Question: I wanted to know how we can display datepicker on button click in react native. I have tried various solutions still no success,Any help would be helpful.
thank you.
Below is what i tried
'''
import React, { Component } from 'react';
import {
Platform,
StyleSheet,
View,DatePicker
} from 'react-native';
'''
> This is my render method
'''
render(){
return(
<TouchableOpacity
onPress={() => this.datePicker.onPressDate()}>
<Text>
Hello Date
</Text>
</TouchableOpacity>
<DatePicker
style={{width: 200}}
ref={(picker) => { this.datePicker = picker; }}
date={this.state.date}
mode="date"
placeholder="Select date"
format="YYYY-MM-DD"
minDate="2016-05-01"
maxDate="2020-12-12"
confirmBtnText="OK"
cancelBtnText="Cancel"
onDateChange={(date) => {this.setState({date: date})}}
/>
);
}
'''
> whenever i run i get below error

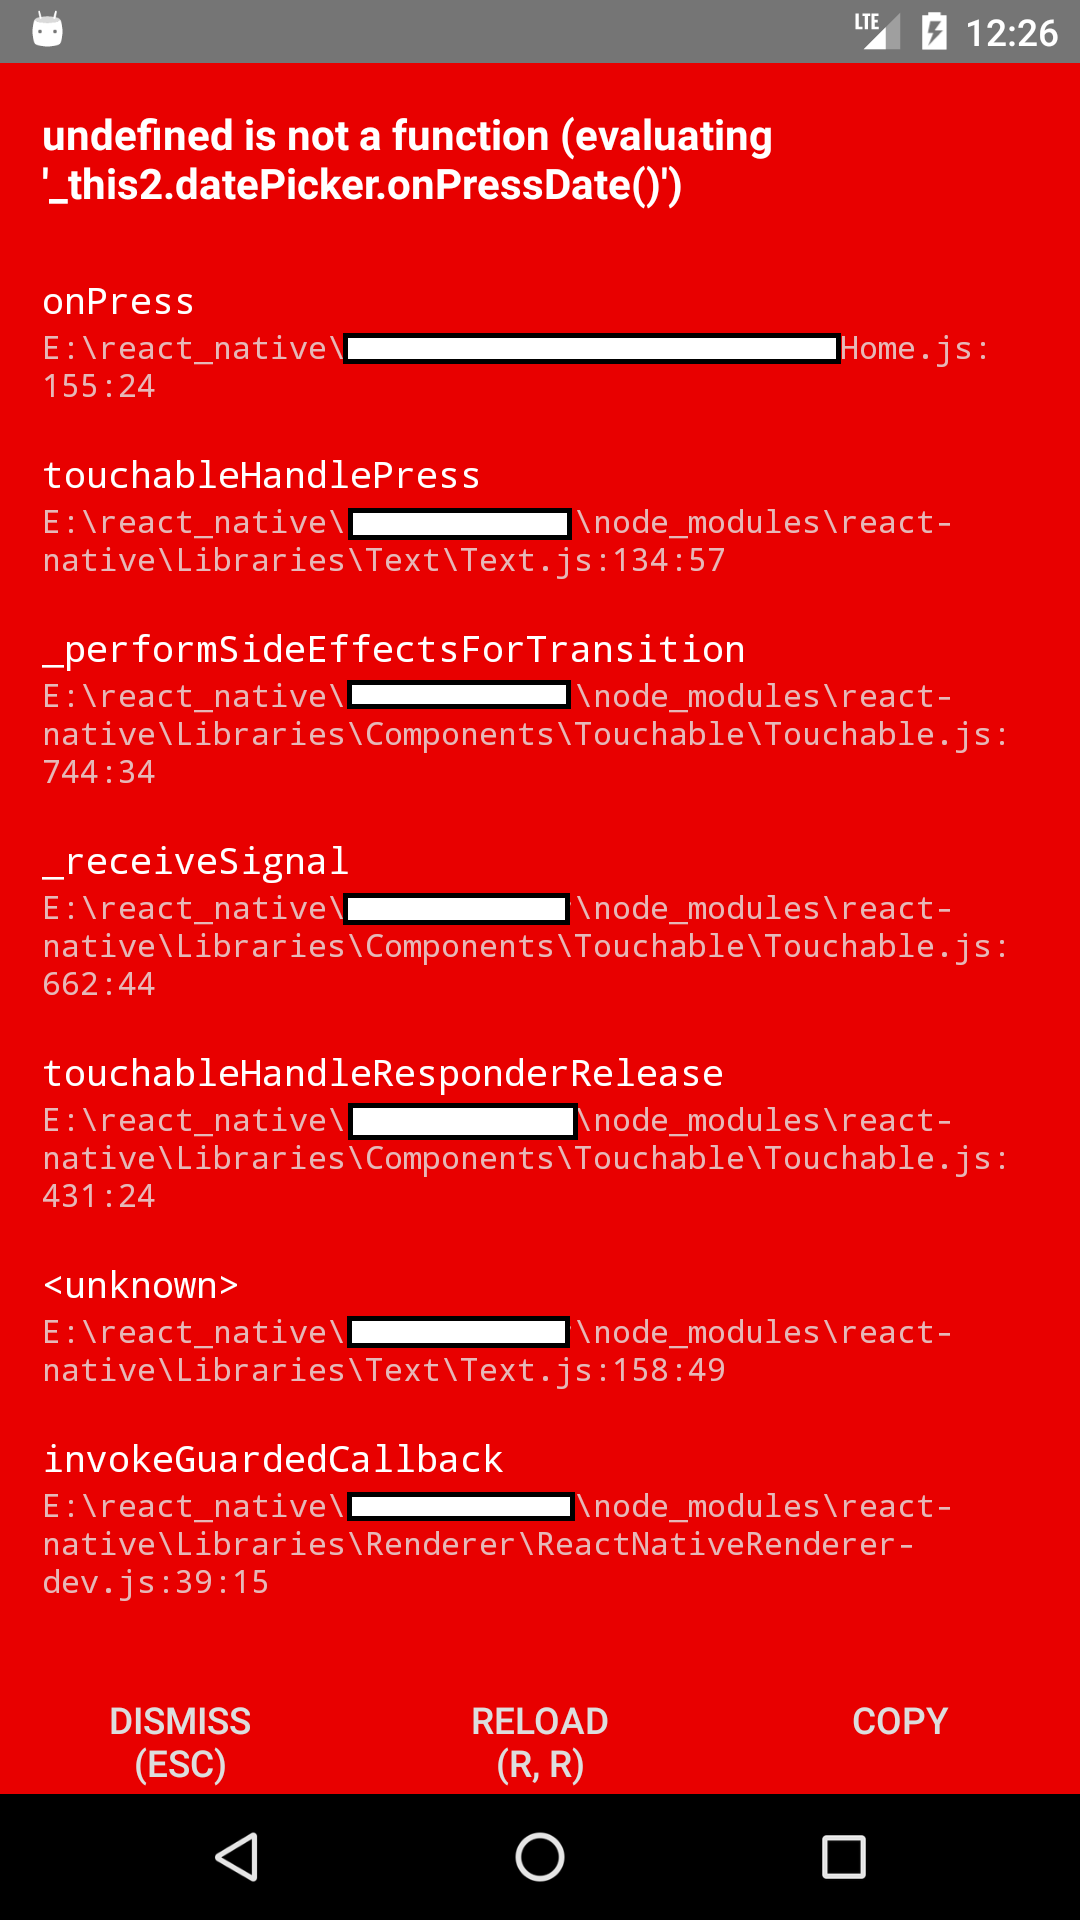
Answer: I Suggest to use library for Date Picker. It will give you more customizing options and is compatible with both platforms i.e Android and iOS.
Below is the sample code that i have used in one of my application:-
'''
<View style={{ backgroundColor: 'transparent', margin: 5 }}>
<DatePicker date={this.state.date} showIcon={false} placeholder="Birthday" mode="date" format="DD-MM-YYYY"
customStyles={{
dateInput: {
borderWidth: 0,
height: 50,
width: 170,
right: 30,
},
dateText: {
marginTop: 5,
color: 'white',
fontSize: 18,
},
placeholderText: {
marginTop: 5,
right: 10,
color: 'white',
fontSize: 18,
}
}
}
onDateChange={(date) => { this.setState({ date: date }) }} placeholderTextColor="white" underlineColorAndroid={'rgba(0,0,0,0)'} style={{ height: 50, width: 170, paddingLeft: 15, borderRadius: 4, backgroundColor: 'rgba(0,0,0,0.4)' }}></DatePicker>
</View>
'''
You can find the library <URL>